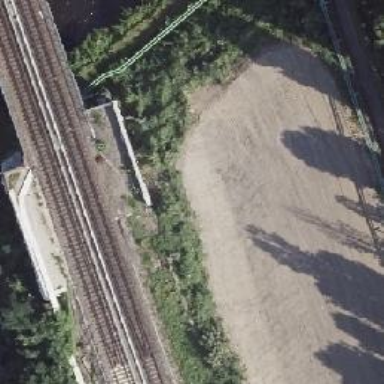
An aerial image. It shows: Electrified contact line.